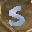
Label: 5